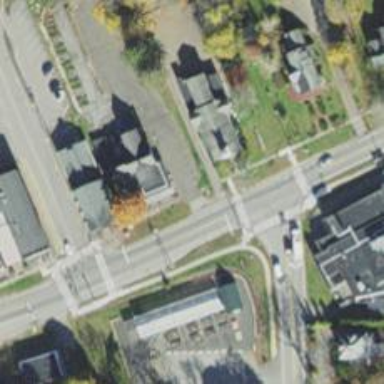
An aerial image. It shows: Unmarked crossing on the road.